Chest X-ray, PA view. Patient: 16 years old, sex M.
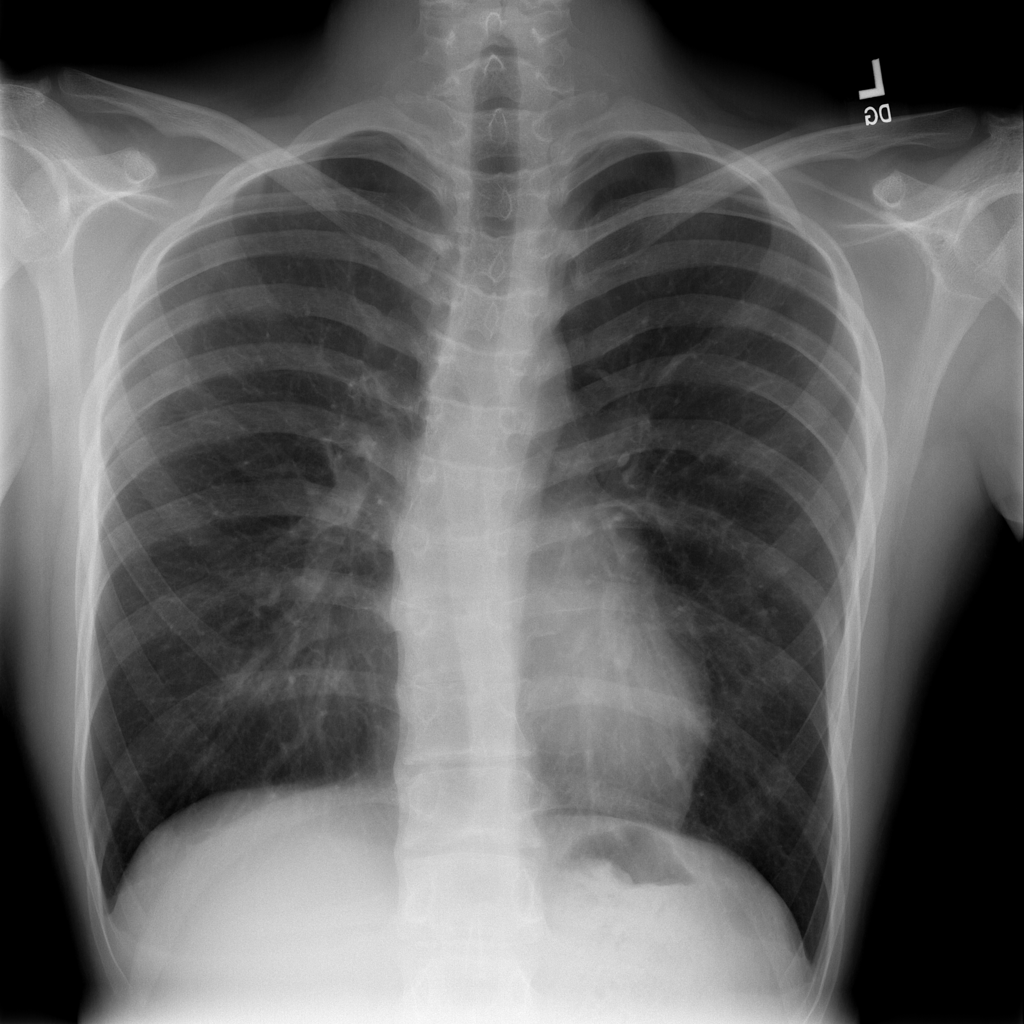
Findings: No Finding